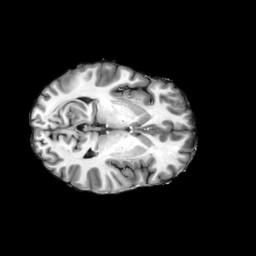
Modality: T1w
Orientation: axial
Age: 57
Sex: female
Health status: ill